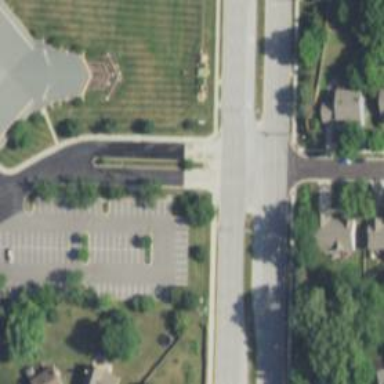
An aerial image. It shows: Dash road marking.